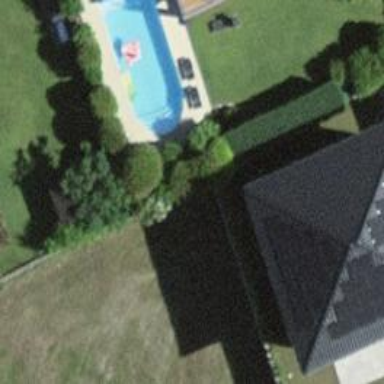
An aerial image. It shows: Swimming pool located in leisure land.